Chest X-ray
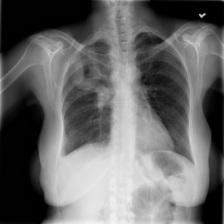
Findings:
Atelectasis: negative
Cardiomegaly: negative
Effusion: negative
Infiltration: negative
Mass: positive
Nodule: negative
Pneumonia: negative
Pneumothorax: negative
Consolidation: negative
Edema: negative
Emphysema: negative
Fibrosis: negative
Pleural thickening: negative
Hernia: negative